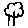
Label: tree